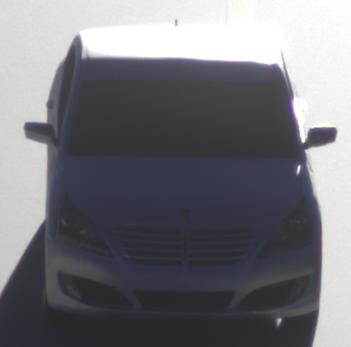
Make: Hyundai
Model: Equus
Detailed model: Gen. 2 VI
Model produced from: 2009
Model produced until: 2016
Doors: 4
Color: white
Road condition: dry road
Daytime: sunrise or sunset
Contrast: low contrast